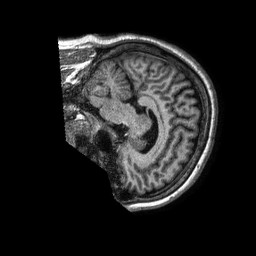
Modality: T1w
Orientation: sagittal
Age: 49
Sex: male
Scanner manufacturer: philips
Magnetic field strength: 1.5 T
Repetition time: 0.008382 s
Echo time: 0.003845 s